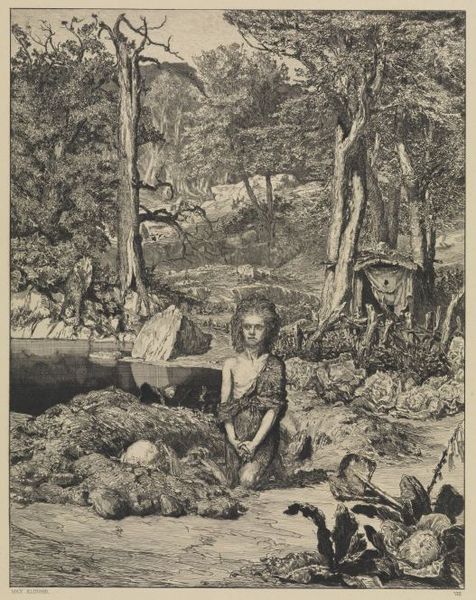
Titel: Simplicius am Grabe des Einsiedlers (Intermezzi, Opus IV, Blatt 8)
Künstler: Max Klinger
Standort: Karlsruhe
Institution: Staatliche Kunsthalle Karlsruhe
Schlagwörter: baum, berg, blätter, felsen, mann, meer, nackt, umhang, wasser, bäume, fluss, landschaft, mädchen, see, sitzen, teich, ufer, äste, blumen, brust, frau, frisur, haar, holz, kleid, schwarz, weiss, zeichnung, gras, haus, tuch, weg, arm, johannes, mensch, stein, steine, tot, zerrissen, bild, hände, ast, baumstamm, erde, hügel, natur, spiegelung, stamm, strauch, einsam, hütte, sträucher, boden, gewand, haare, sitzend, kind, blatt, pflanze, pflanzen, höhle, schulter, traurig, wald, garten, gemüse, kohl, fell, strand, ruhe, berge, fels, hang, grafik, graphik, kahl, linien, wagen, stille, romantik, angst, wild, klinger, junge, dünn, hager, knabe, lumpen, einöde, rippen, schwarz weiß, radierung, stich, illustration, knien, beten, gebet, blat, jüngling, wurzeln, salat, leid, geäst, mystisch, hunger, nymphe, rinde, kniend, andacht, knieen, kakteen, wildnis, baumhaus, versteck, alleine, kraut, kupferstich, armut, betend, maria magdalena, hirte, mystik, schaufel, spaten, baumstumpf, gen, zelt, zerfall, mager, max, behausung, einsiedel, zeichung, eremit, obdachlos, einsiedler, abgemagert, kniet, lore, bäme, einsiedelei, betet, unendlichkeit, unterschlupf, robinson, grten, ausgehungert, wilder, kohlköpfe, seteine, zeichnnug, unterschluf, ifer, kniehend, elandschaft, strääucher, ghütte, armutfrau, einsidler